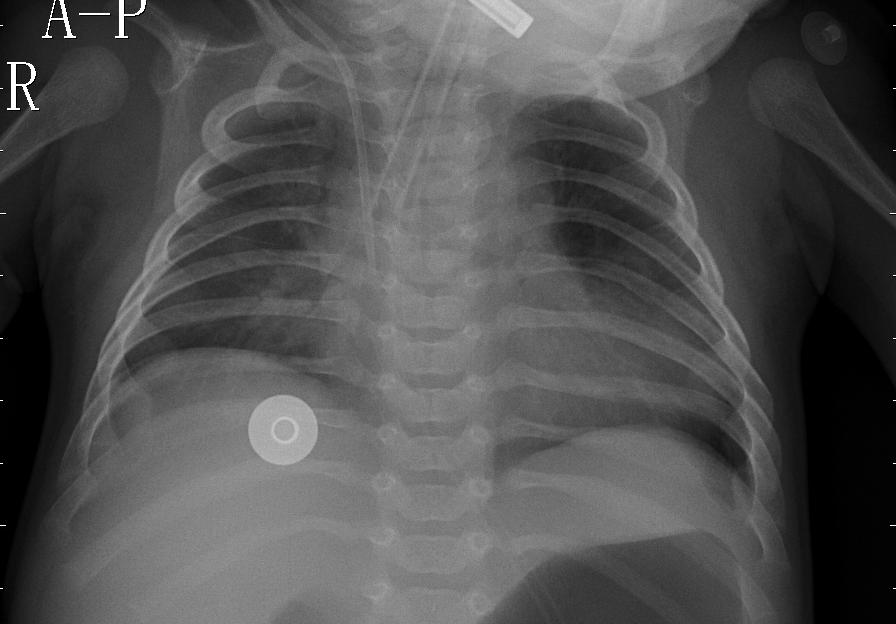
Diagnosis: PNEUMONIA